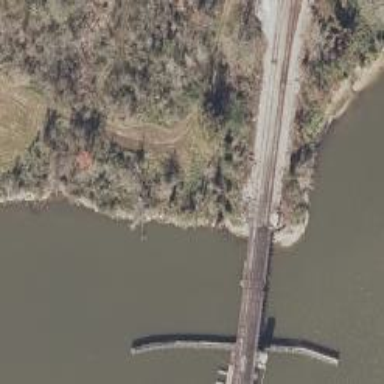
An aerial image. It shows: Railway bridge.